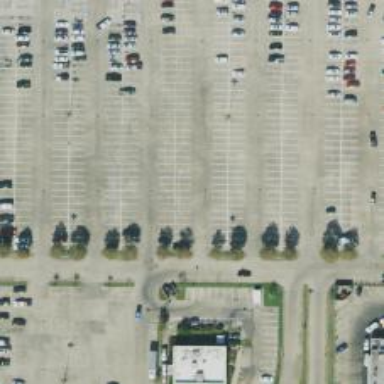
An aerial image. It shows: Parking space is available.